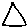
Label: triangle